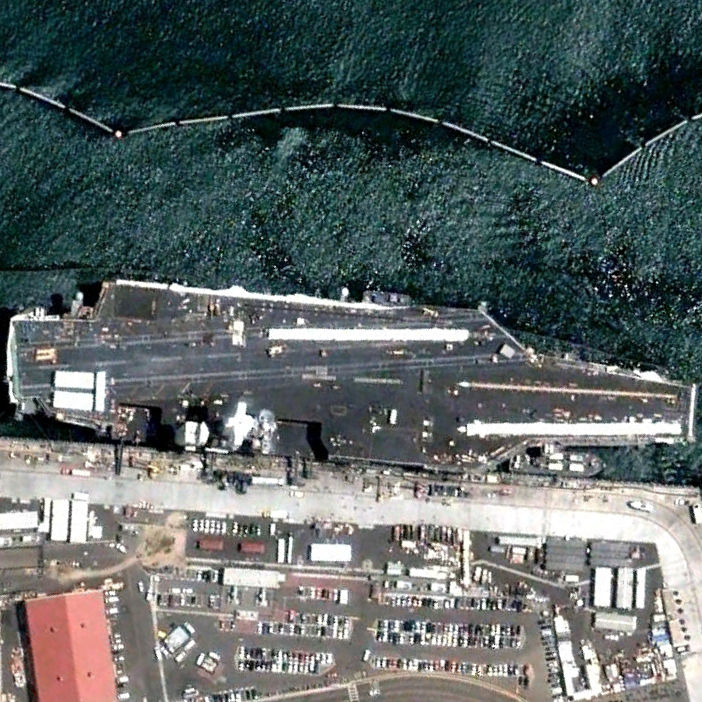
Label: aircraft_carrier